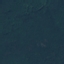
Land use / land cover: Forest